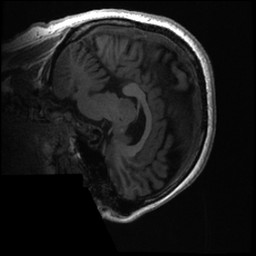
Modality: T1w
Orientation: sagittal
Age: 45
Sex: male